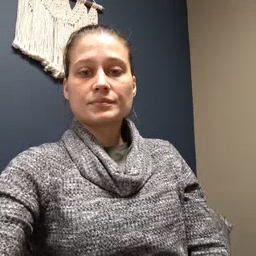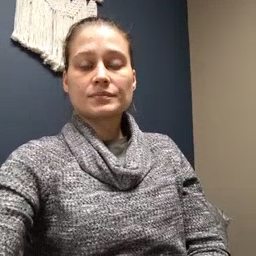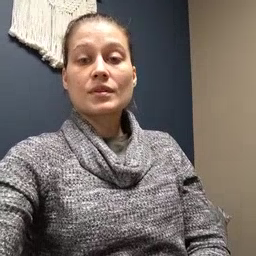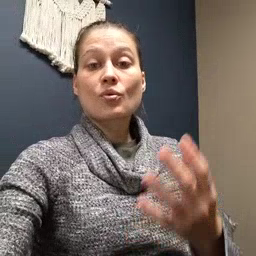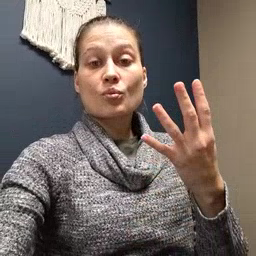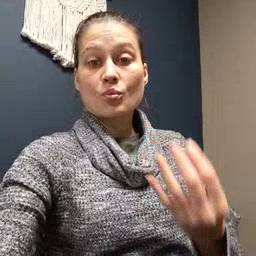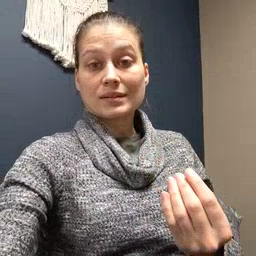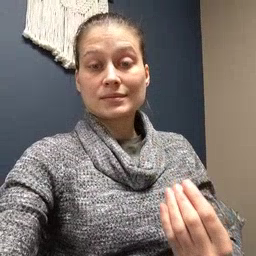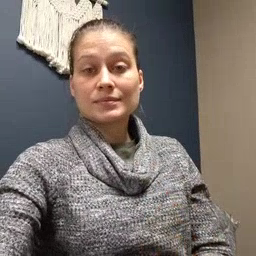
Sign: wet